Question: I am trying to checkout a drive item using microsoft graph API
as mentioned in <URL>
But when I am trying to use graph API explorer it gives me an error
Unsupported segment type. ODataQuery: sites/bluejdemo.sharepoint.com/drives/...

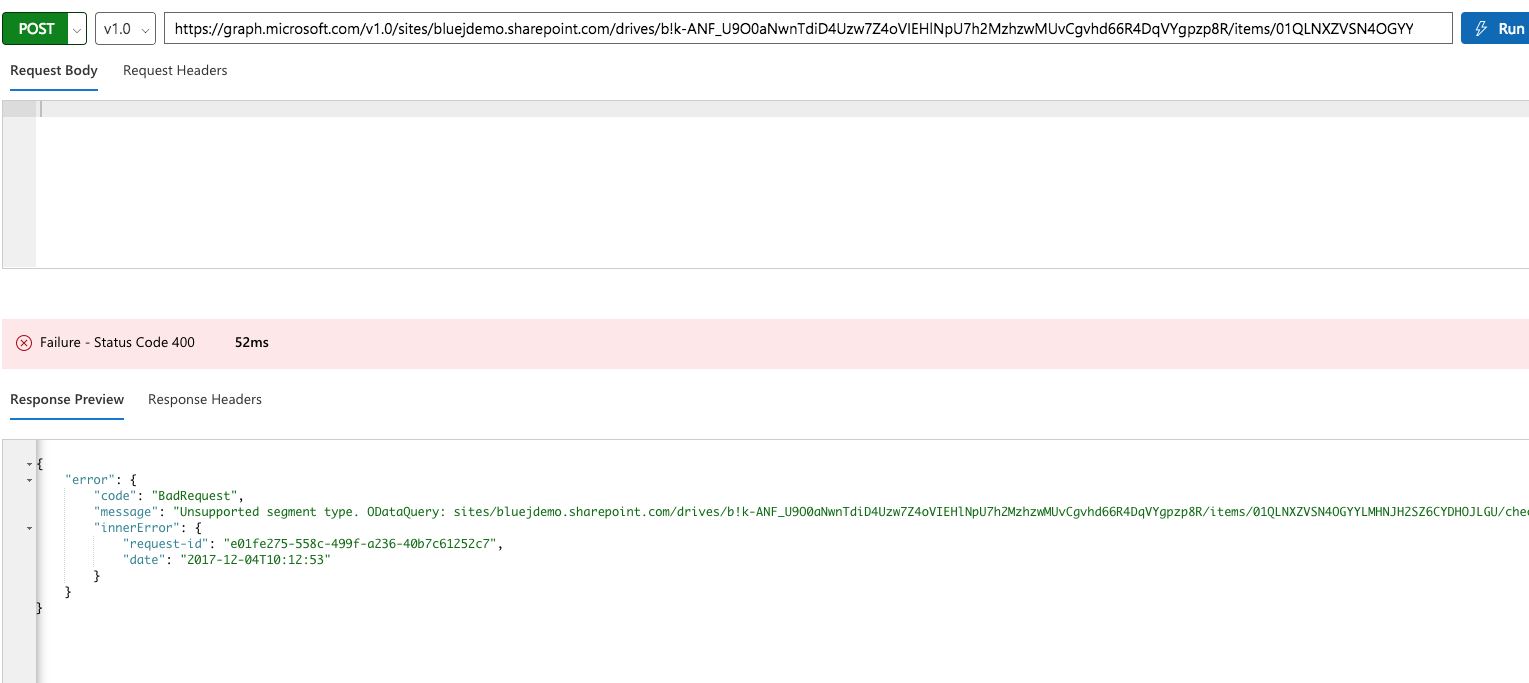
Answer: Check-in and check-out are only available in the /beta/ version of Microsoft Graph. I can see how the documentation doesn't make that clear, so sorry about that. I'll make sure we get those docs updated.
Here's call you need to make:
'https://graph.microsoft.com/beta/sites/{insert your URL here}/checkout'